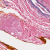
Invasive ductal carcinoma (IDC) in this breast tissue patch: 0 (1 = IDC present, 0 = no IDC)